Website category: auto
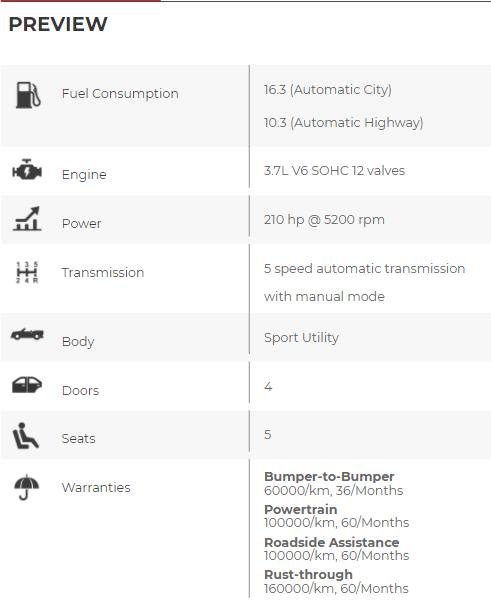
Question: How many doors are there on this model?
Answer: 4

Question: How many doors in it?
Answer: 4

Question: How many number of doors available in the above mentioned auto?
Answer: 4

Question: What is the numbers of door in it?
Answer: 4

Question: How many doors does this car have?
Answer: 4

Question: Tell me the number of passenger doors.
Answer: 4

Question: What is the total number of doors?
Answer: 4

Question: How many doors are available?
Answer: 4

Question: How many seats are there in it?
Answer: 5

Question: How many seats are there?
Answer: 5

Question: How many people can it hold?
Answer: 5

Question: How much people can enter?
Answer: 5

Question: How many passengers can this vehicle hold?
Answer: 5

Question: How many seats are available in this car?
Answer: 5

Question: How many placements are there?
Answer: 5

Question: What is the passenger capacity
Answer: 5

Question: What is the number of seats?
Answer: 5

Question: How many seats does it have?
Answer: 5

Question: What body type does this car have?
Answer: Sport Utility

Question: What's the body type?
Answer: Sport Utility

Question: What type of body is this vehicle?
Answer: Sport Utility

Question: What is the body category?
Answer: Sport Utility

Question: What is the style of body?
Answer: Sport Utility

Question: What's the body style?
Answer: Sport Utility

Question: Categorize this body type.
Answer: Sport Utility

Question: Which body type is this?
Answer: Sport Utility

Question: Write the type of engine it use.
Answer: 3.7L V6 SOHC 12 valves

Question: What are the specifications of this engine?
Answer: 3.7L V6 SOHC 12 valves

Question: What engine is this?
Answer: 3.7L V6 SOHC 12 valves

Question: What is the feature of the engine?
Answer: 3.7L V6 SOHC 12 valves

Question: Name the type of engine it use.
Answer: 3.7L V6 SOHC 12 valves

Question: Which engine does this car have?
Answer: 3.7L V6 SOHC 12 valves

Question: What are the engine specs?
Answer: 3.7L V6 SOHC 12 valves

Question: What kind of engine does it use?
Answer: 3.7L V6 SOHC 12 valves

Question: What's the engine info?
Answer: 3.7L V6 SOHC 12 valves

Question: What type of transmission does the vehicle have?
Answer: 5 speed automatic transmission with manual mode

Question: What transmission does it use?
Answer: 5 speed automatic transmission with manual mode

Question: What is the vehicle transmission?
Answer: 5 speed automatic transmission with manual mode

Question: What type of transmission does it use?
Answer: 5 speed automatic transmission with manual mode

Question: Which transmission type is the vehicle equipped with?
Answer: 5 speed automatic transmission with manual mode

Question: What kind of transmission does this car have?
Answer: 5 speed automatic transmission with manual mode

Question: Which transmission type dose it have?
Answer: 5 speed automatic transmission with manual mode

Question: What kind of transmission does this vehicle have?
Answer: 5 speed automatic transmission with manual mode

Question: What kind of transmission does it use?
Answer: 5 speed automatic transmission with manual mode

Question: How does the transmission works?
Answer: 5 speed automatic transmission with manual mode

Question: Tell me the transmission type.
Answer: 5 speed automatic transmission with manual mode

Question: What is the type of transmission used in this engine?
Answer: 5 speed automatic transmission with manual mode

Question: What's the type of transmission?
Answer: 5 speed automatic transmission with manual mode

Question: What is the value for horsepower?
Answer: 210 hp @ 5200 rpm

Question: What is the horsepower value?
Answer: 210 hp @ 5200 rpm

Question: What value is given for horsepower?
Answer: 210 hp @ 5200 rpm

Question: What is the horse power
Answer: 210 hp @ 5200 rpm

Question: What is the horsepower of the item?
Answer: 210 hp @ 5200 rpm

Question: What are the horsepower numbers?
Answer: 210 hp @ 5200 rpm

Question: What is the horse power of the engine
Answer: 210 hp @ 5200 rpm

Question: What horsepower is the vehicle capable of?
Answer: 210 hp @ 5200 rpm

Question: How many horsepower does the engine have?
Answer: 210 hp @ 5200 rpm

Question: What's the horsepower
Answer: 210 hp @ 5200 rpm

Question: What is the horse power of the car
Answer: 210 hp @ 5200 rpm

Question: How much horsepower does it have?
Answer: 210 hp @ 5200 rpm

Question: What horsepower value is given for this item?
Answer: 210 hp @ 5200 rpm

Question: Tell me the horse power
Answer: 210 hp @ 5200 rpm

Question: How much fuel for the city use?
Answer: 16.3 (Automatic City)

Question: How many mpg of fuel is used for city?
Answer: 16.3 (Automatic City)